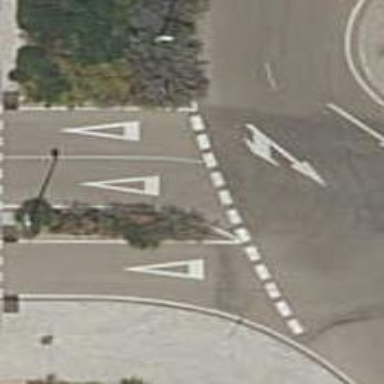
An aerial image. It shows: Road with "give way" sign.